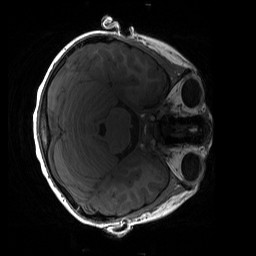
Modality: T1w
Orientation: axial
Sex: male
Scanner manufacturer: siemens
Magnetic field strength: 3 T
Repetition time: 1.9 s
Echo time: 0.00243 s